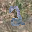
Label: 2